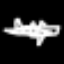
Label: airplane